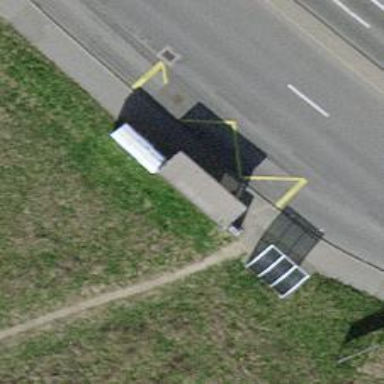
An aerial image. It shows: Recycling container in the area designated for recycling.